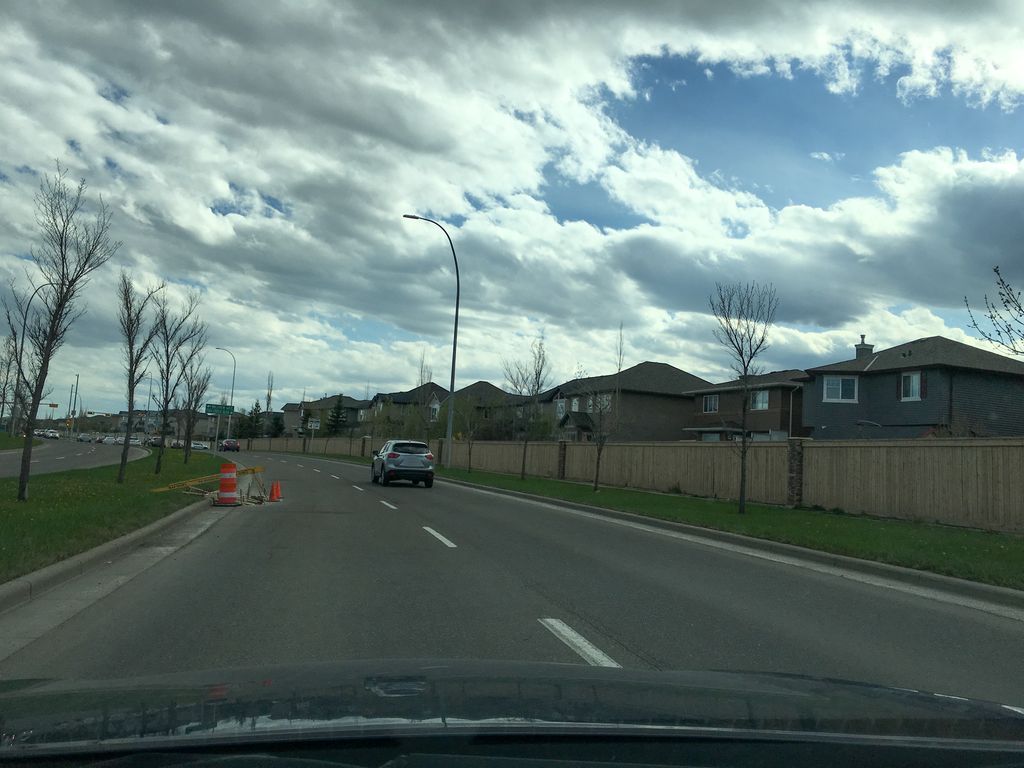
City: calgary